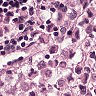
Metastatic tissue present: yes